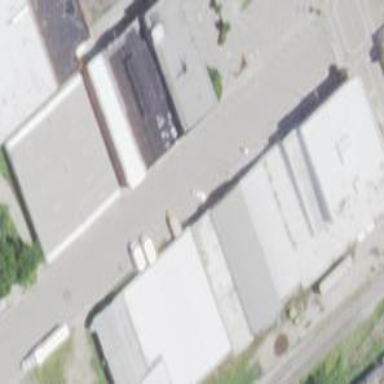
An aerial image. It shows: Parking space is available.